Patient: sex M, age 61
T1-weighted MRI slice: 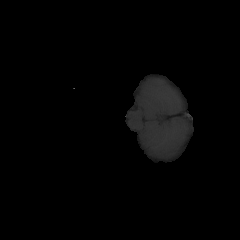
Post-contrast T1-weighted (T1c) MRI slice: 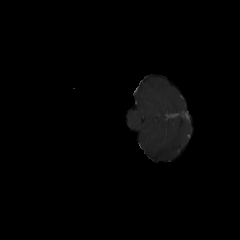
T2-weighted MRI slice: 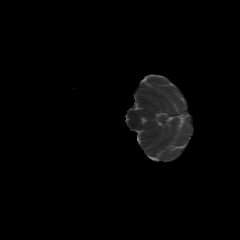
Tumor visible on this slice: no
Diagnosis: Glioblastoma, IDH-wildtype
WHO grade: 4